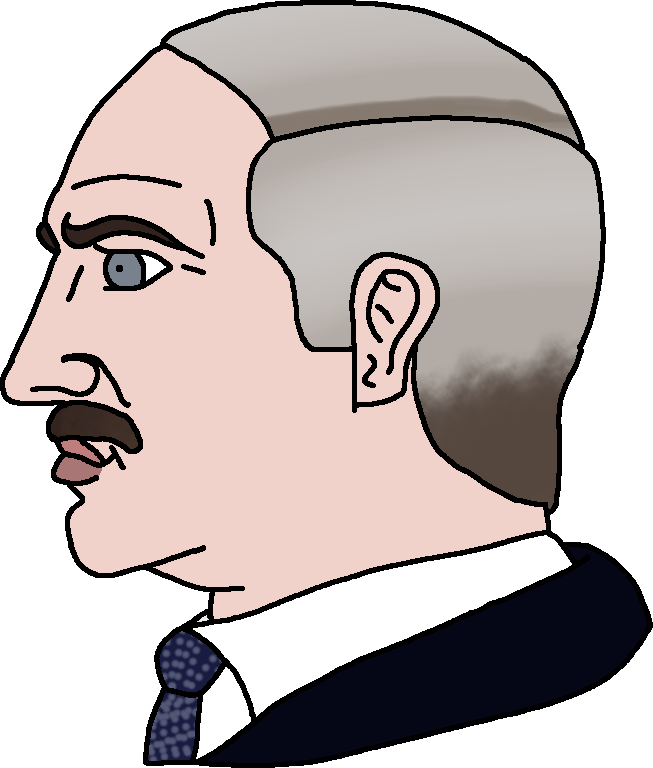
Label: 4_Yes_Chad